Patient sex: F
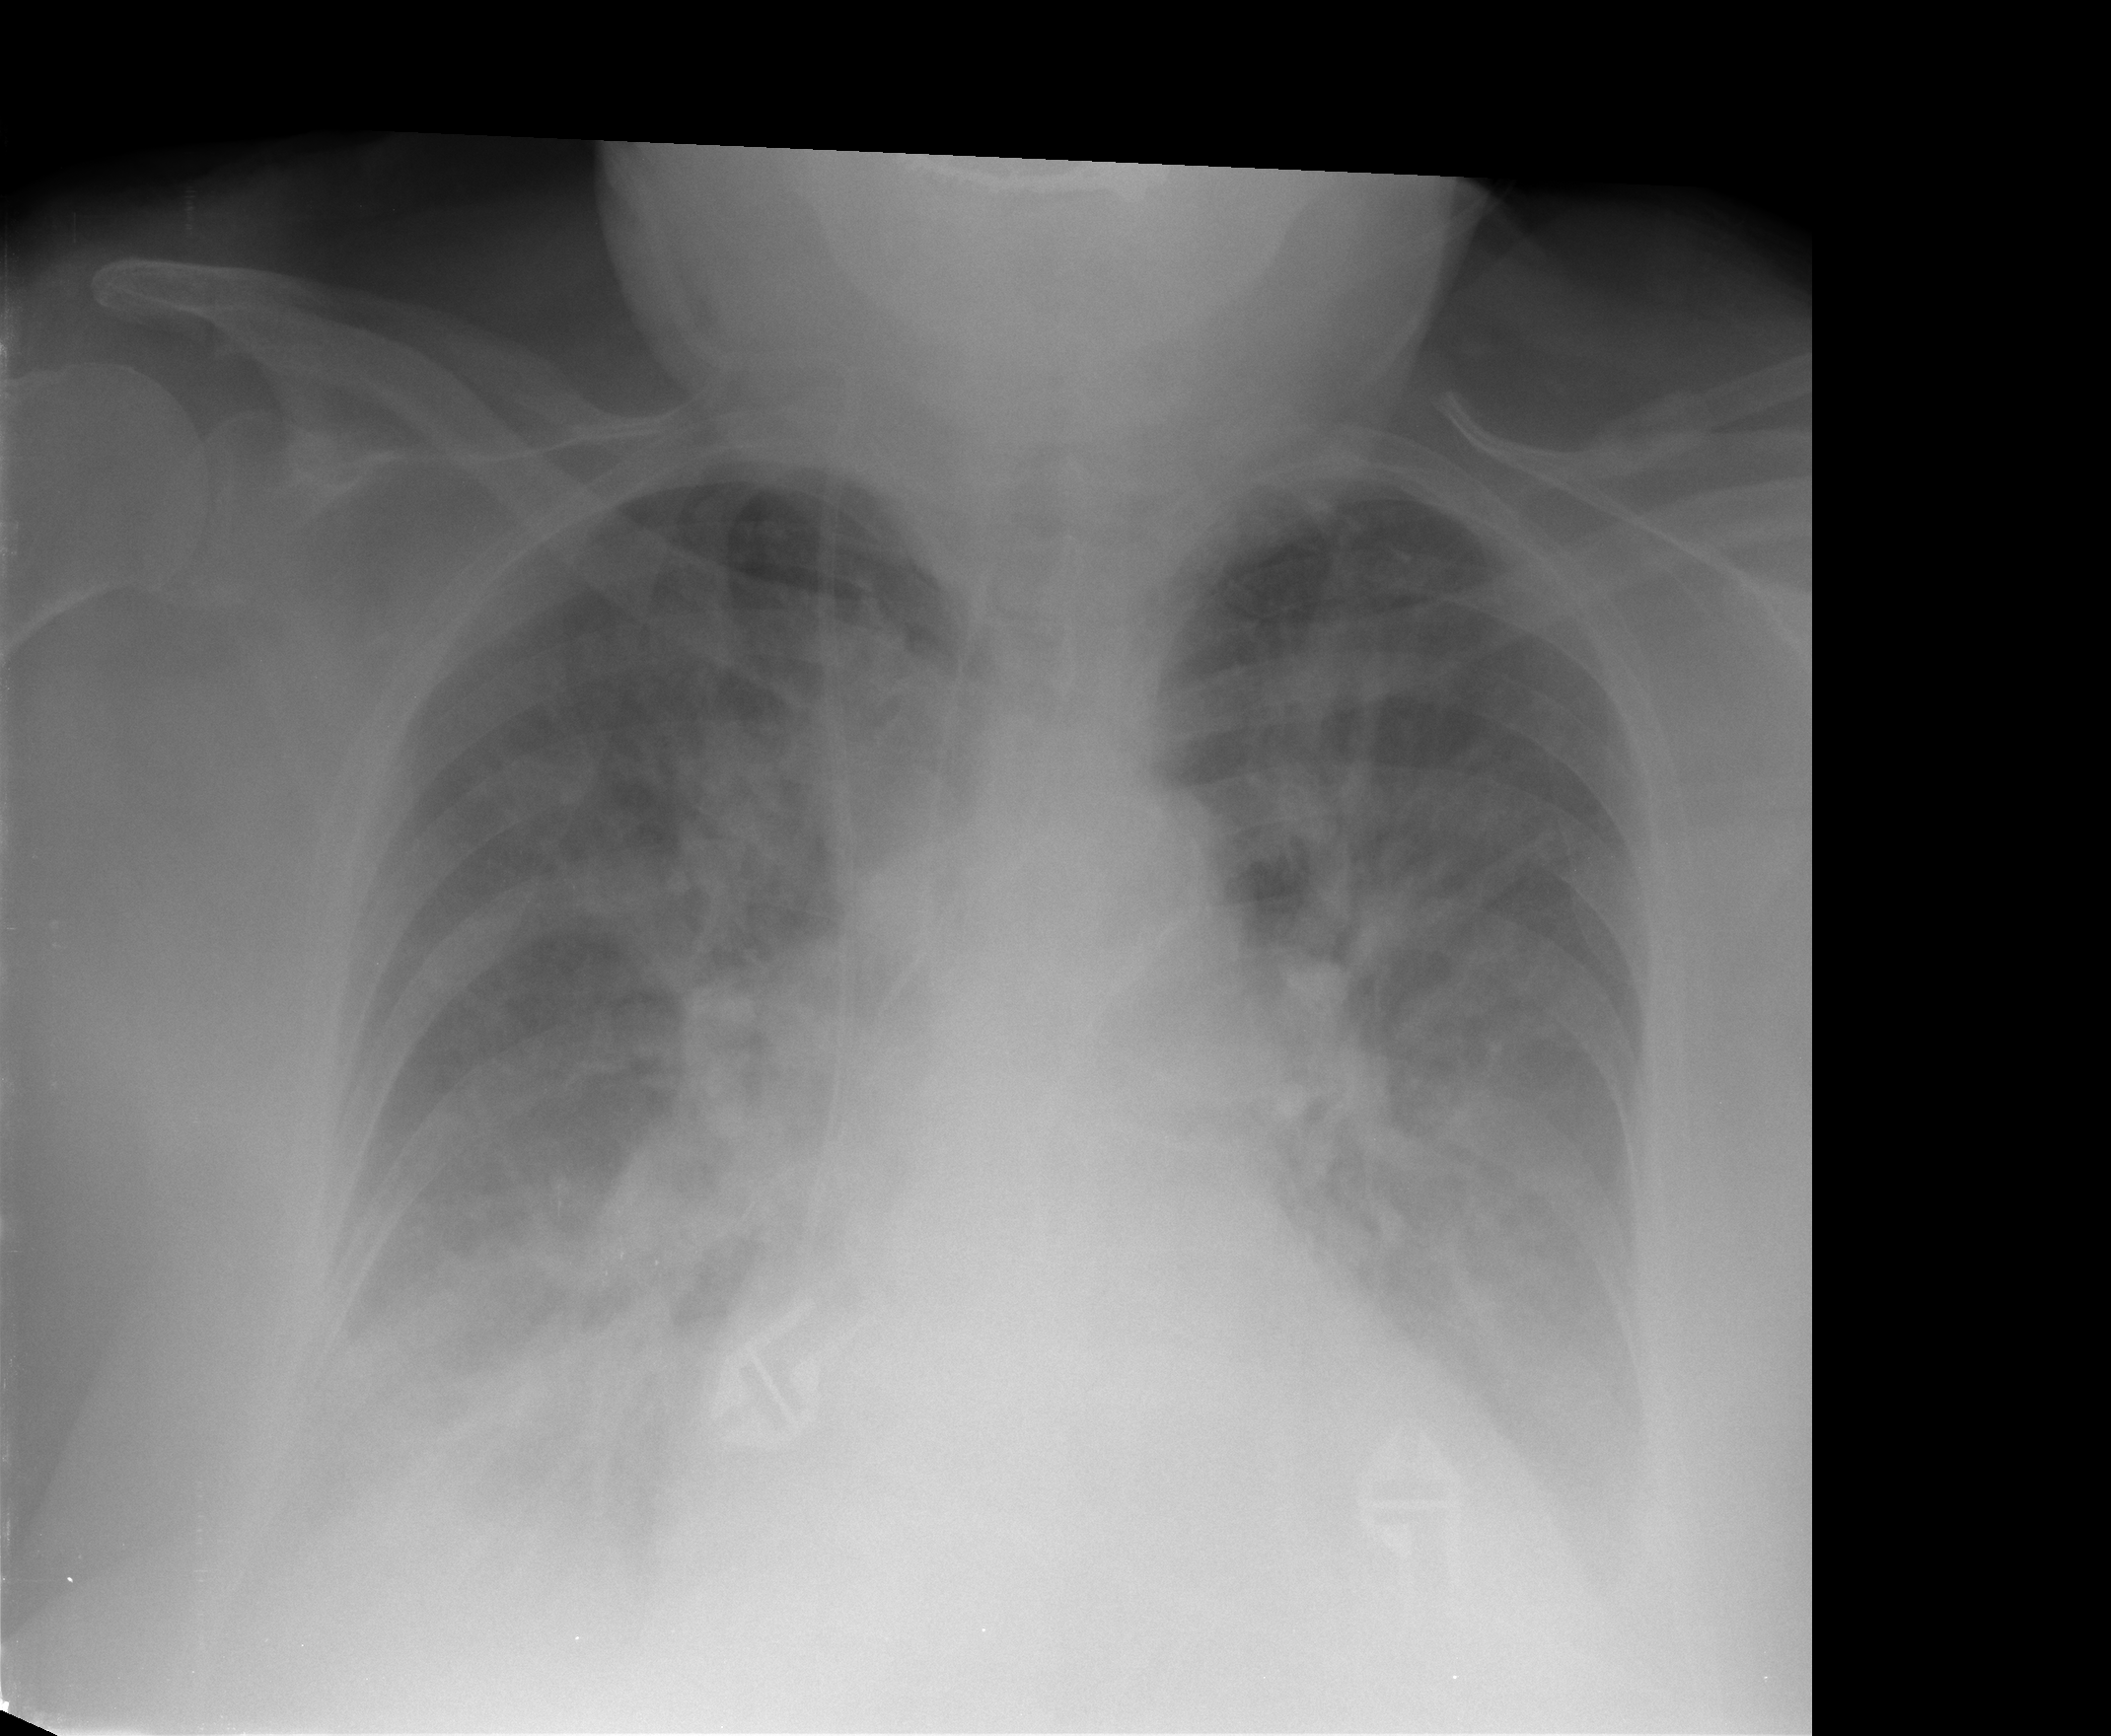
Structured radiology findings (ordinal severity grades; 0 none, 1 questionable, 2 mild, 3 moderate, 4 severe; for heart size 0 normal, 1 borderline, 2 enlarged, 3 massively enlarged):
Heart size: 0
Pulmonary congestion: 3
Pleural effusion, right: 3
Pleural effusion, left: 3
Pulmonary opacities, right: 2
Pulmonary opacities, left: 2
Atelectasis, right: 3
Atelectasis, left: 3